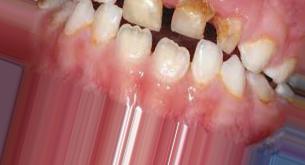
Condition: Caries